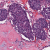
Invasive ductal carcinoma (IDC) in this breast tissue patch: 0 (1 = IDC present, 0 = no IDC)